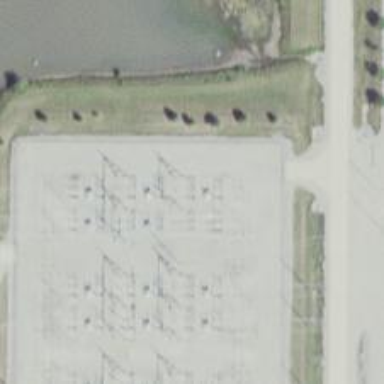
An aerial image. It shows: Switch used for power control.